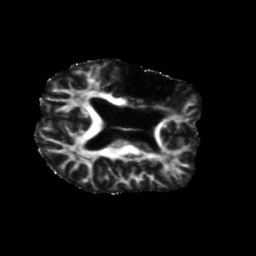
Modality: FA
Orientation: axial
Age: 61
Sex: male
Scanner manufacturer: siemens
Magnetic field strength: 3 T
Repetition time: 5.47 s
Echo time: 0.0854 s